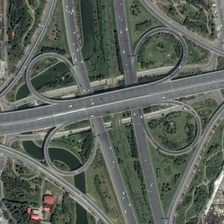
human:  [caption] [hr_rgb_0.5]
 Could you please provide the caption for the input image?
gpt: many green trees are near a viaduct .

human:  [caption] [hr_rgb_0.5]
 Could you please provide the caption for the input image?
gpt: many green trees are near a viaduct .

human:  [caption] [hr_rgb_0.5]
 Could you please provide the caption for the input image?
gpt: many green trees are near a viaduct .

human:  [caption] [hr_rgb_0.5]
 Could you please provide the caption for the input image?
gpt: many green trees are near a viaduct .

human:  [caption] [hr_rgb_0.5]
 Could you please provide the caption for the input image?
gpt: many green trees are near a viaduct .